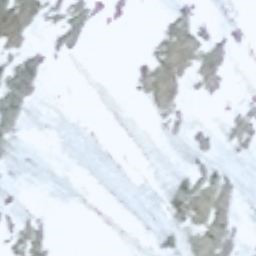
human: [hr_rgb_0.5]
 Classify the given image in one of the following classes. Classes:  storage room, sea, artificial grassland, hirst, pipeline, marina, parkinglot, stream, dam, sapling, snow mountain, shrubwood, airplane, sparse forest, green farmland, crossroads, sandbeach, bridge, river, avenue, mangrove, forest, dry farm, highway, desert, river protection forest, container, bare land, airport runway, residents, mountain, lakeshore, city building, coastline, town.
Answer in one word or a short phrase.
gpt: snow mountain